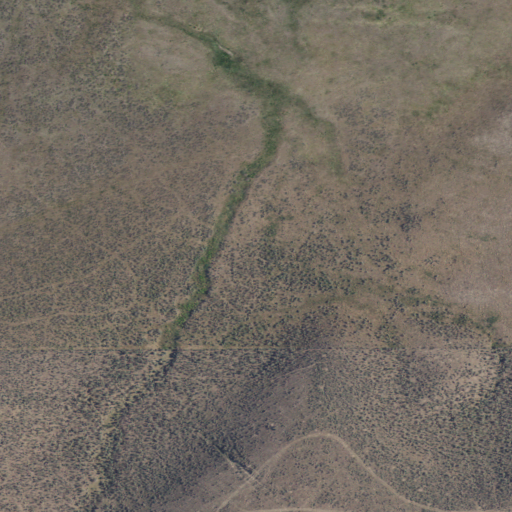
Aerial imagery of valley in Idaho named Rabbit Hollow containing shrub, grassland, cultivated crops, and pasture